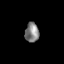
Tissue: skin
Cell type: Epithelial cells
Senescence score: 0.2824
Nuclear area (px): 268
Mean DAPI intensity: 128.896